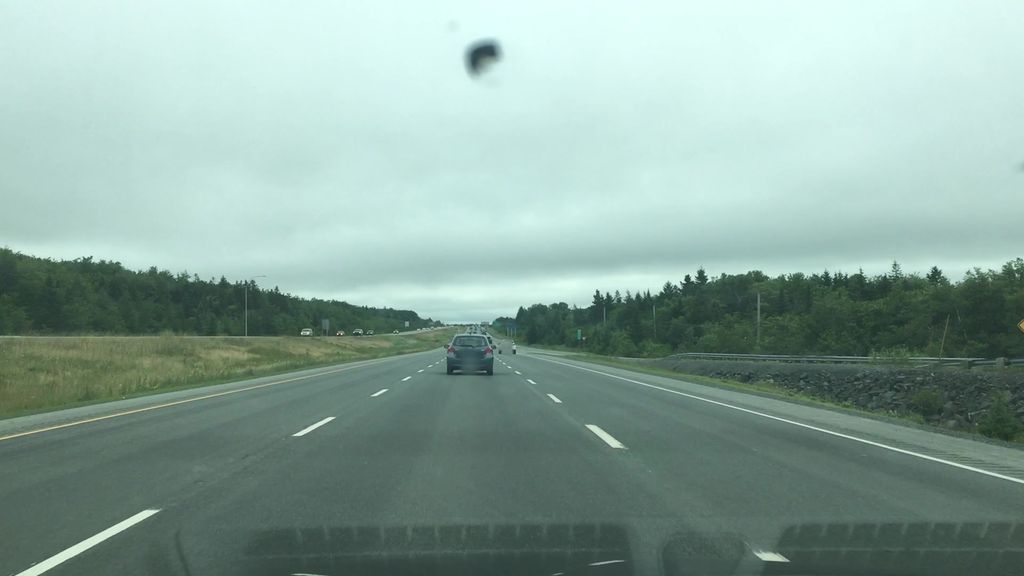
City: halifax